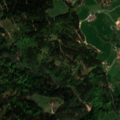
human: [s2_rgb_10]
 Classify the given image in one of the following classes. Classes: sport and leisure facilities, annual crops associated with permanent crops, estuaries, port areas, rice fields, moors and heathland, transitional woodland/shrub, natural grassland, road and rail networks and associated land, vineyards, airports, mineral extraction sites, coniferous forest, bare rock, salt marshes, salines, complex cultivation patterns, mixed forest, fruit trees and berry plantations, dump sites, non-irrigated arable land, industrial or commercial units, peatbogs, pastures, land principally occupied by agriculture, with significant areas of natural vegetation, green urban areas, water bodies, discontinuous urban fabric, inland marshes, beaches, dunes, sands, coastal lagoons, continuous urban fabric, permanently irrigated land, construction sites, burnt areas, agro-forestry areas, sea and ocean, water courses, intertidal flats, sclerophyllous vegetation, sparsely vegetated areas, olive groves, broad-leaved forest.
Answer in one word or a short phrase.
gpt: pastures, broad-leaved forest, mixed forest